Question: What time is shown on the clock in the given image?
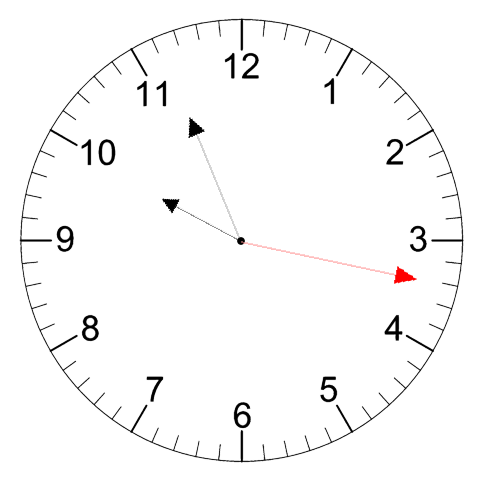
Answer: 09:56:17